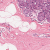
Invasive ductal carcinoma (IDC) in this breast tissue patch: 0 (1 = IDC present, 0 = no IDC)